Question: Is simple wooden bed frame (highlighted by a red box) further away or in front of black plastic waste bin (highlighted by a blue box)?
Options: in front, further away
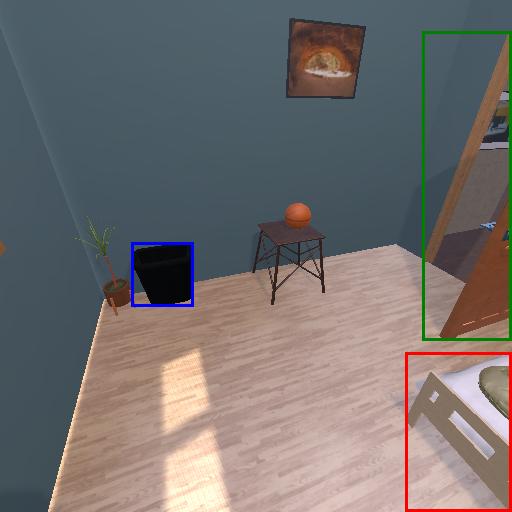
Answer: in front